Question: As per the attached image. I am trying to make a '<ul>' that contains multiple items. However, I want the first five items to always fill the viewport height and if there are more than five items I need the rest to have the same height as the first five '<li>''s.
As per li number 4 in the image, there maybe be a nested '<ul>' that can fill the width having multiple '<li>''s.
The text inside all '<li>'s needs to be vertically centered and supports multi-line while retaining the same height as the other elements.
NOTE: Any other lis below the fold need to have the same height as the initial first five. (Even if there are less than five elements at first, they shouldn't fill the full height. Only when there are five they complete the full page height.
Any help is greatly appreciated!
My previous question was not full and I missed some explanations: <URL> which doesn't work as needed.
Thanks.
CODE Used:
'''
ul.navigation {
list-style-type: none;
margin: 0;
padding: 0;
display: table;
width: 100%;
height: 100%;
}
ul.navigation li {
display: table-row;
}
ul.navigation li a {
font-size:1.8em;
display: table-cell;
vertical-align: middle;
padding: 1em 1.1em;
text-transform: uppercase;
color: white;
text-decoration: none;
}
'''
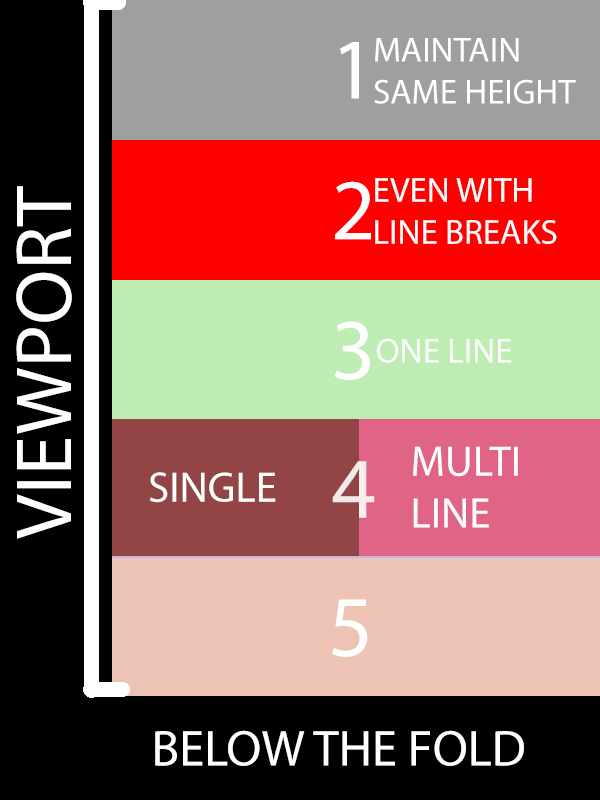
Answer: Regarding the heights, one approach would be to use the 'vh' keyword, which is 1% of the height of the viewport. It's only valid in IE9 up, but as I'm guessing this is a mobile screenshot, you should be ok.
You should also consider using flexbox, which works fine in mobile browsers, and it allows you to do vertical centering without all the messiness of 'display:table'.
'''
ul{
display:flex;
flex-direction: column;
margin: 0;
padding: 0;
height: 100vh;
border: 1px solid red;
width:24em;
}
li{
display:flex;
flex-direction: row;
justify-content:space-around;
align-items:center;
}
li > div {
flex-grow:1;
flex-shrink:1;
max-width: 50%;
display:flex;
flex-direction: column;
justify-content: center;
align-items: center;
}
li:nth-child(even){
background: gray;
}
ul > li {
height: 20vh;
}
'''
Here's a dabblet:
<URL>
<URL>